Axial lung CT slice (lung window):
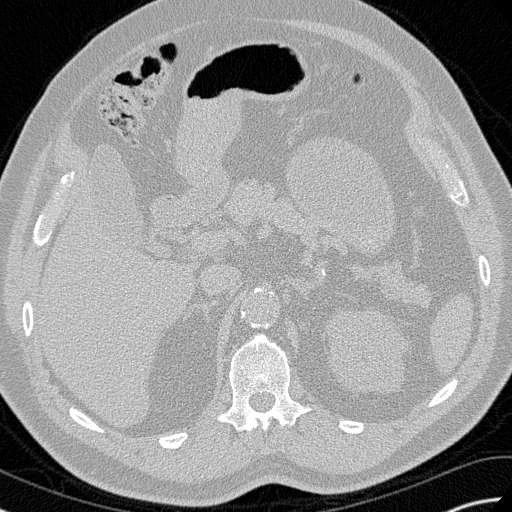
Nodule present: no